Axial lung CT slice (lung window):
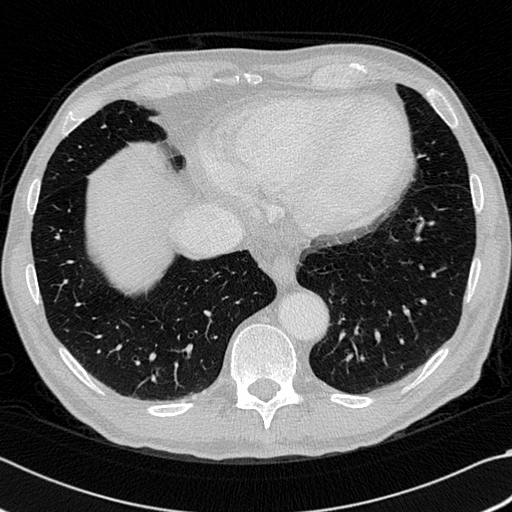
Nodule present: no